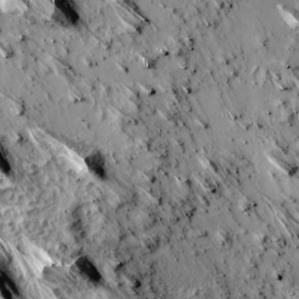
Label: non_frost